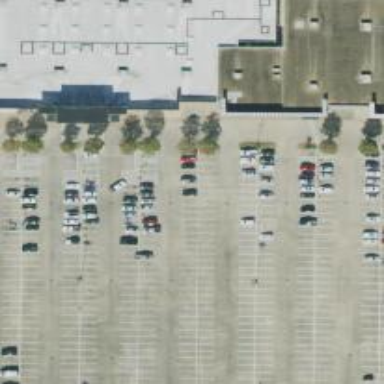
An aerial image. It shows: Parking space.